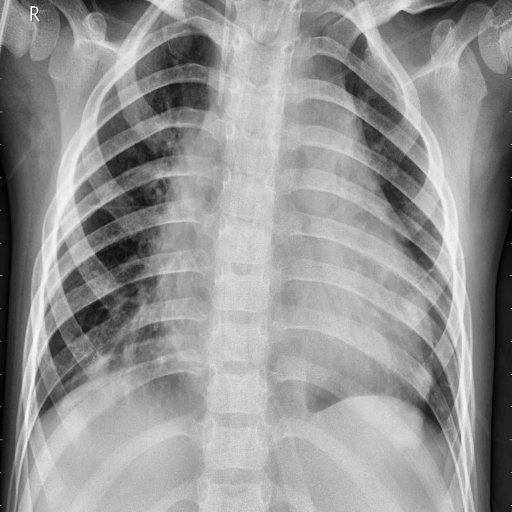
Finding: PNEUMONIA